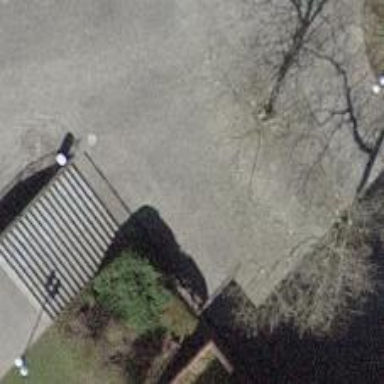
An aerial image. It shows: Road with steps.